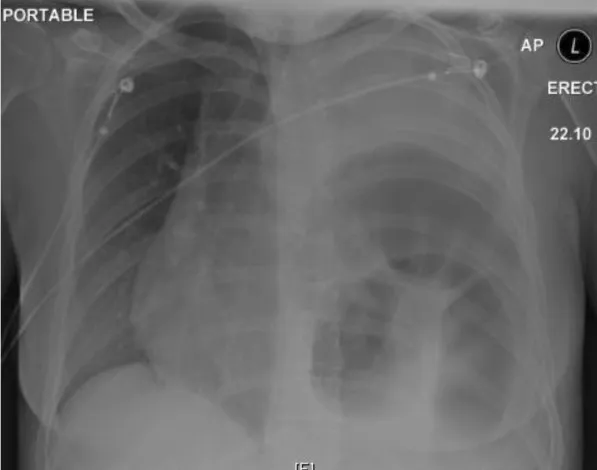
The Chest-X-Ray performed after laparoscopic surgery. It shows dilated bowels loops in the left hemi thorax shifting the mediastinum to the right.
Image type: radiology (x_ray)